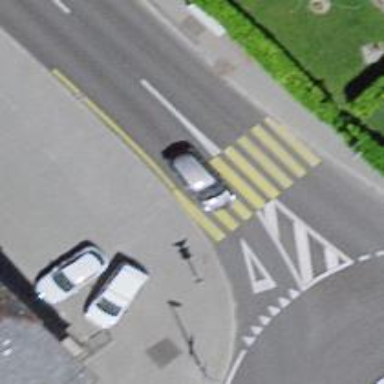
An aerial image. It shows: Uncontrolled footway crossing with markings.